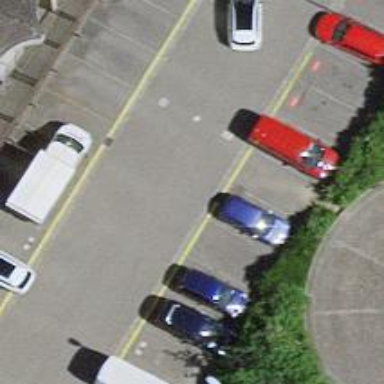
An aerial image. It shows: Car-sharing service available at this location.